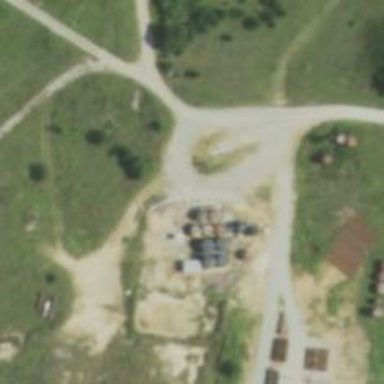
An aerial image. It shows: Storage tank with man-made structure.